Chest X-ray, PA view. Patient: 28 years old, sex M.
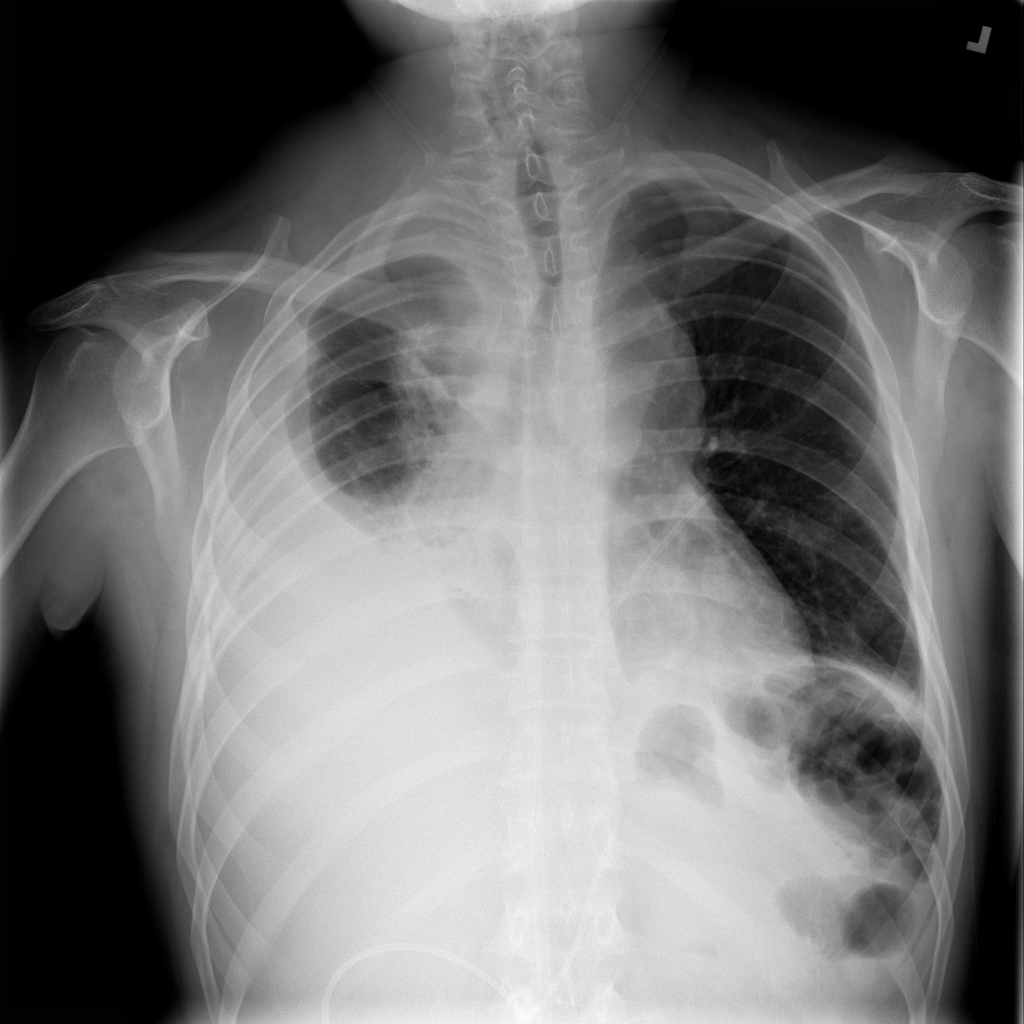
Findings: Effusion, Fibrosis